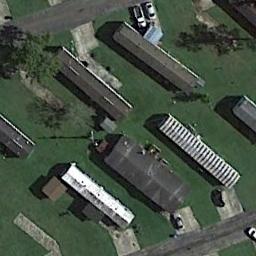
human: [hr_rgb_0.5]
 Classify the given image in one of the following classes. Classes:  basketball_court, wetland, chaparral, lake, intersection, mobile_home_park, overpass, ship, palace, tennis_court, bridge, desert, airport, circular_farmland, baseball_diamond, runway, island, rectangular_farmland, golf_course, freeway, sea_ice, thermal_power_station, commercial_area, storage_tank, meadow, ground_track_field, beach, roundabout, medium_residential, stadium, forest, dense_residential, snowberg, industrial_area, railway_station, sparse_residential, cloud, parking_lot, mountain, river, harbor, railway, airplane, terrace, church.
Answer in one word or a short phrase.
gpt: mobile_home_park